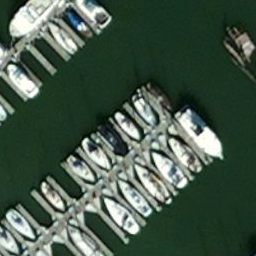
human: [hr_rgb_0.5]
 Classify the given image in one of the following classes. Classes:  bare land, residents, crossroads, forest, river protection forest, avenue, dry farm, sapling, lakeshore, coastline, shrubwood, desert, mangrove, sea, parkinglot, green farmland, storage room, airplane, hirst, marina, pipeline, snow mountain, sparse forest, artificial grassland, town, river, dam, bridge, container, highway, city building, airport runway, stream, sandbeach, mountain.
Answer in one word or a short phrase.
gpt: marina